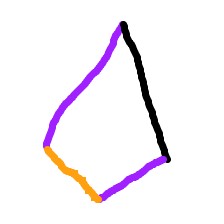
Shape: kite